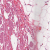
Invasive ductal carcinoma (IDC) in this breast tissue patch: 0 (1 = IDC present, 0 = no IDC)